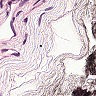
Metastatic tissue present: no